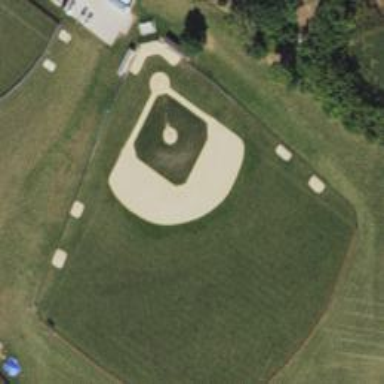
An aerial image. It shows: Baseball pitch located in leisure park.